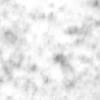
Label: no_change